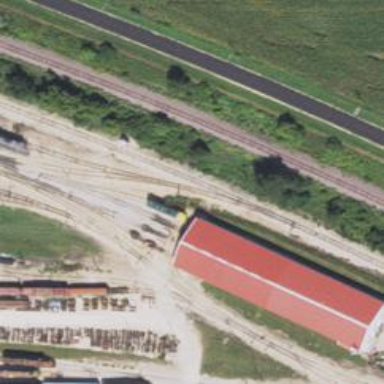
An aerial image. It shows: Railway yard with preserved rail tunnel building passage.